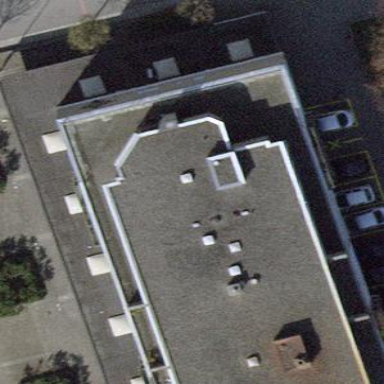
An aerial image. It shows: Building with apartments and flat roof.